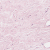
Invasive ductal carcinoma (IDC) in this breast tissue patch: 0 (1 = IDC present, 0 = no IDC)